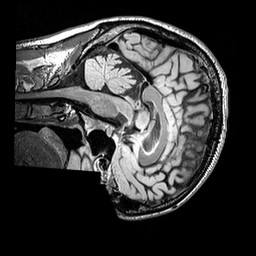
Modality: FLAIR
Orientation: sagittal
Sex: male
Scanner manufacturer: siemens
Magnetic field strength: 3 T
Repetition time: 5 s
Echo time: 0.395 s